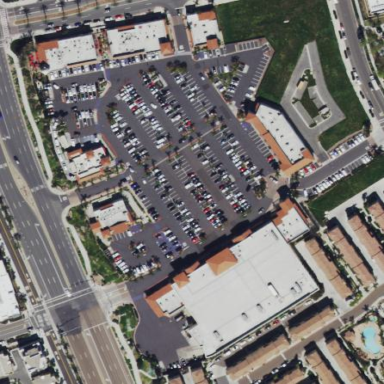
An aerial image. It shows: Retail area.